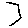
Label: hexagon